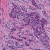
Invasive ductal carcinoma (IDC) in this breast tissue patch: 1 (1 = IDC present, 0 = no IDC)